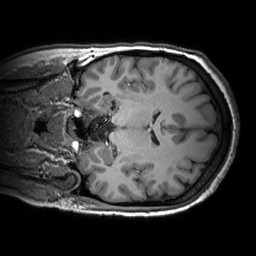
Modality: T1w
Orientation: coronal
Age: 31
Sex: female
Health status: healthy
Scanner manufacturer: siemens
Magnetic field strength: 3 T
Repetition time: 2.53 s
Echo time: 0.00288 s